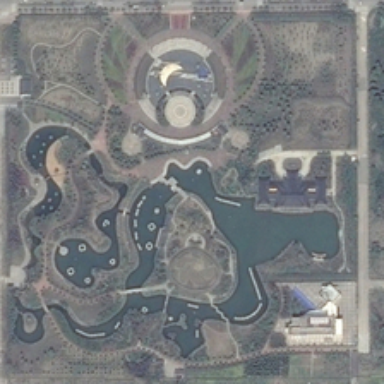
Two roads and a river are around a square park with many small green trees and a irregular pond .